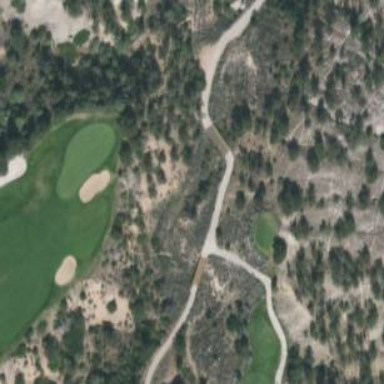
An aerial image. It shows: Track road on bridge known as the Golf Cart Path.